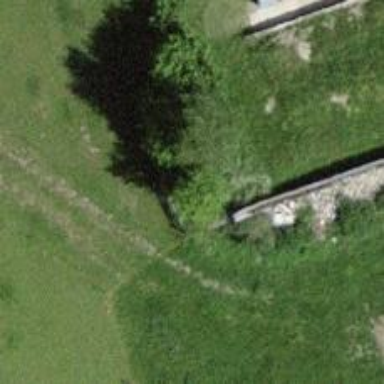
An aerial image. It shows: Retaining wall.